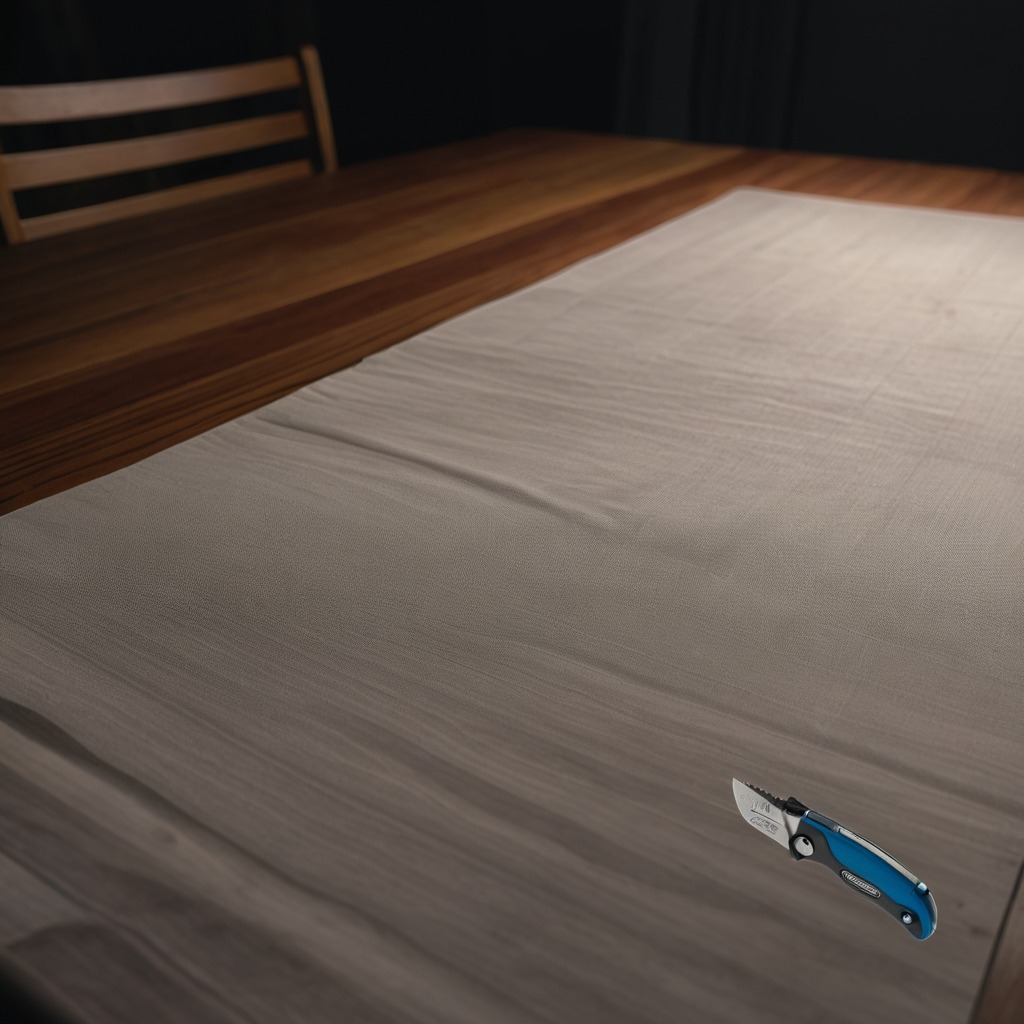
A utility knife is lying on the wooden table.